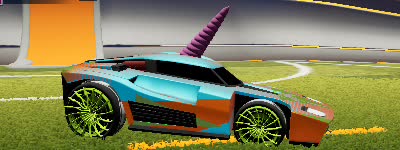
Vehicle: breakout